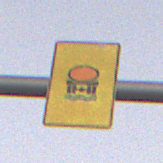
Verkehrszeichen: FahrzeugeMitWassergefaehrdenderLadungOhnePfeilsymbol
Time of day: SunriseSunset
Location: Outdoor (Nature)
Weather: Clear
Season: NotSpecified
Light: Natural